Interaction volume radius: 5 \u00c5
Interaction volume height: 10 \u00c5
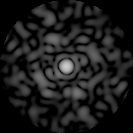
Disorder parameter: 0.8436